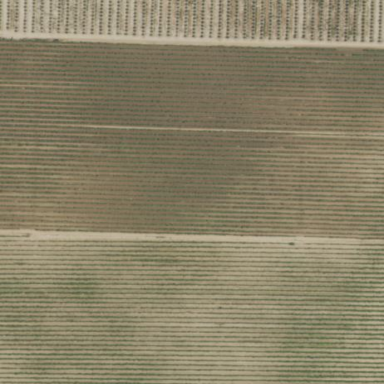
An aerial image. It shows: Vineyard.